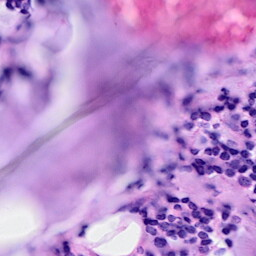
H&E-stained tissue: Breast